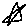
Label: star